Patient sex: M
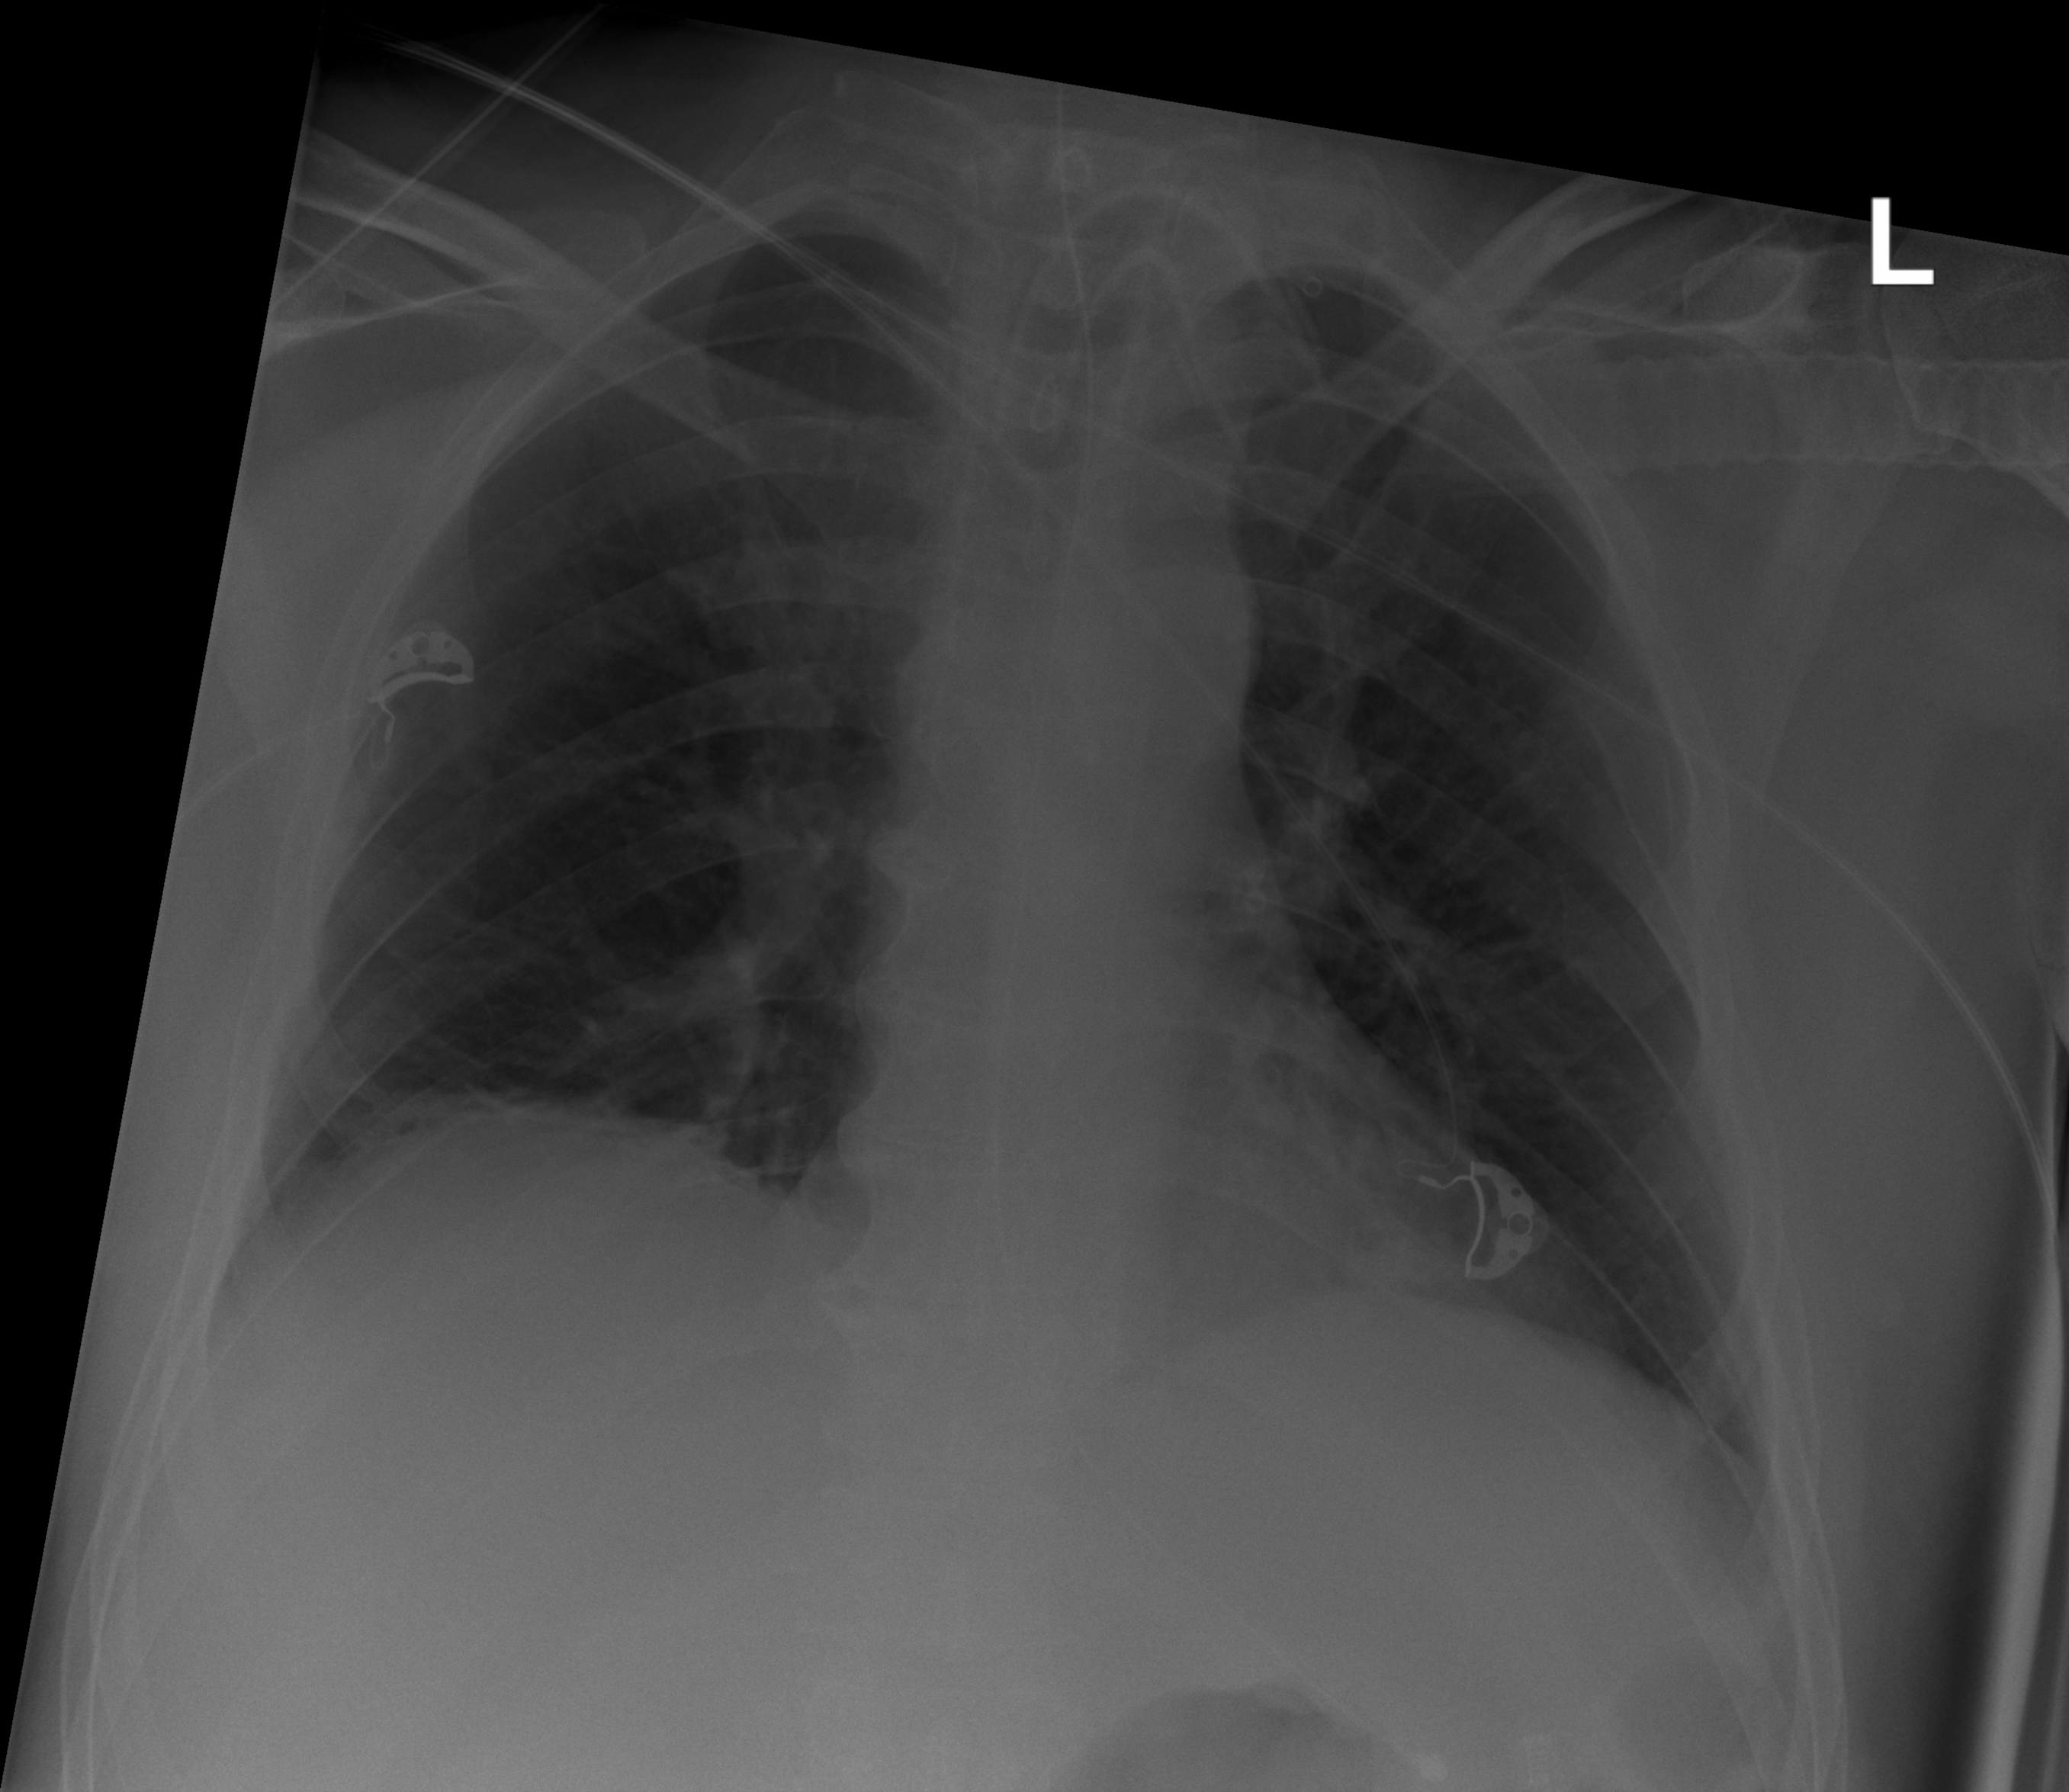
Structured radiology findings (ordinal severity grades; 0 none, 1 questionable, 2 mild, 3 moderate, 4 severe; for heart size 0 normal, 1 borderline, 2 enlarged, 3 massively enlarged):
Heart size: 2
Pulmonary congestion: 1
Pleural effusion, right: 0
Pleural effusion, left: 0
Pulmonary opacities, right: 0
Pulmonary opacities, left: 0
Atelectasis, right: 2
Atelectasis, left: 1